Field crop: maize
Growth stage: 2
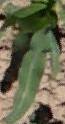
Species: maize